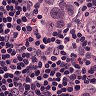
Metastatic tissue present: yes